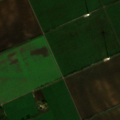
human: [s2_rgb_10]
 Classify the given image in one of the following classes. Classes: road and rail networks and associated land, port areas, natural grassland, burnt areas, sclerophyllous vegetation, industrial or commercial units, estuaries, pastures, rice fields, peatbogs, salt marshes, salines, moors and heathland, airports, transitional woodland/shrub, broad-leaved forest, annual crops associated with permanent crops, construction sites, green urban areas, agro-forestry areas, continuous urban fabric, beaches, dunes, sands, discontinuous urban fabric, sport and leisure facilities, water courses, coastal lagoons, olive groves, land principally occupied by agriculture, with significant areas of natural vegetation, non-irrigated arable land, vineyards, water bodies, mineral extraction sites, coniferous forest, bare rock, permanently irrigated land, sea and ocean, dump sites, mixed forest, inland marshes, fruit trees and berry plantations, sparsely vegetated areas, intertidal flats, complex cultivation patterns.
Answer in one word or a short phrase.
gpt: non-irrigated arable land, broad-leaved forest